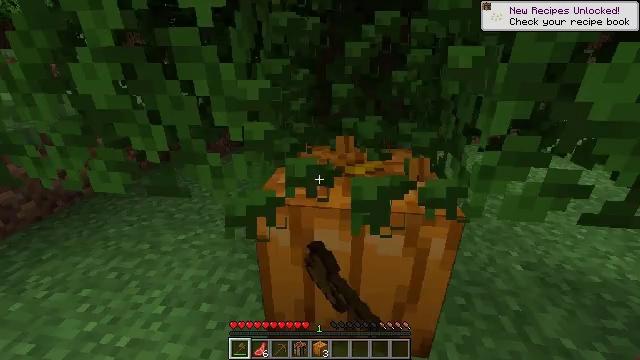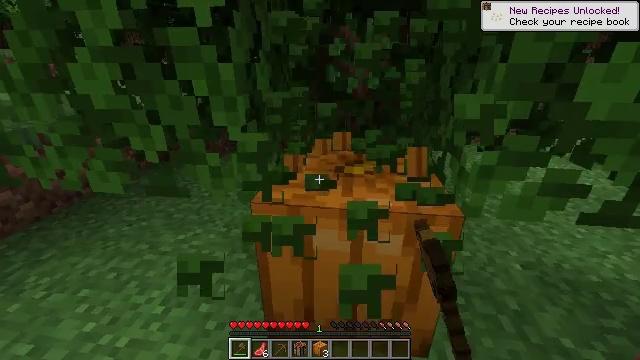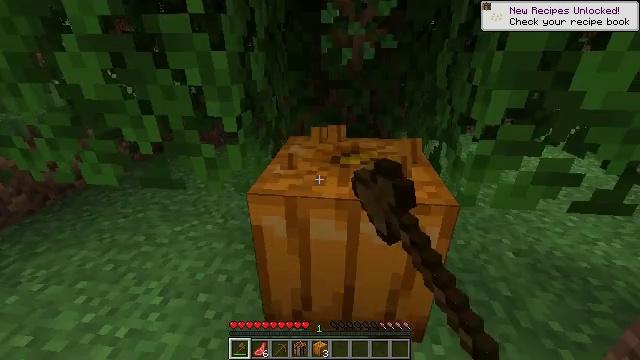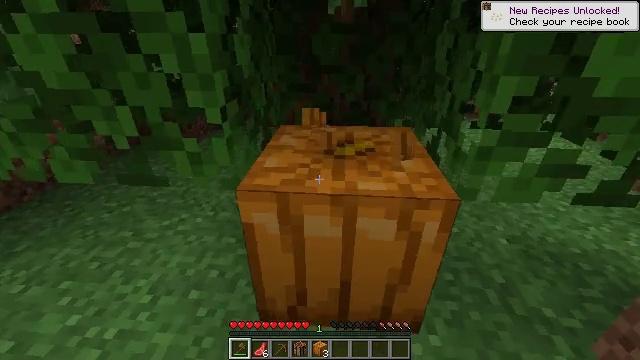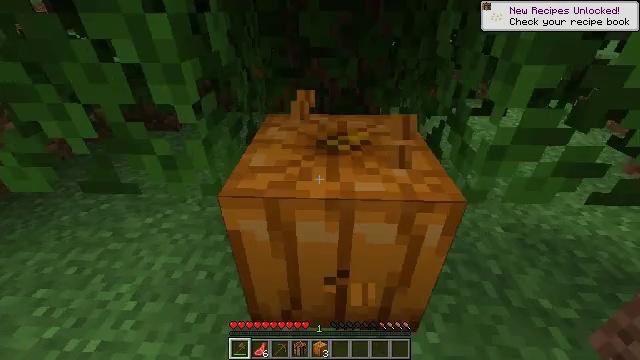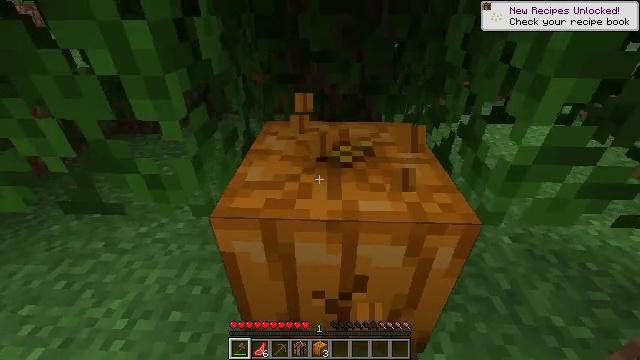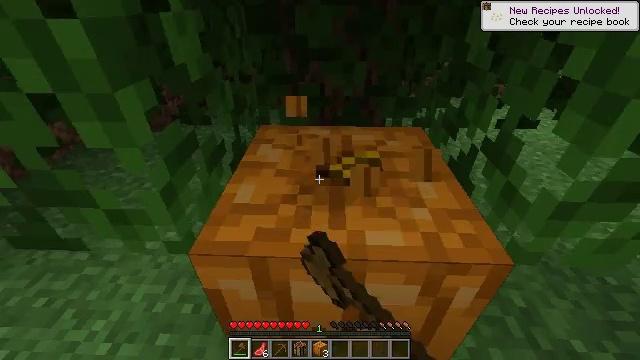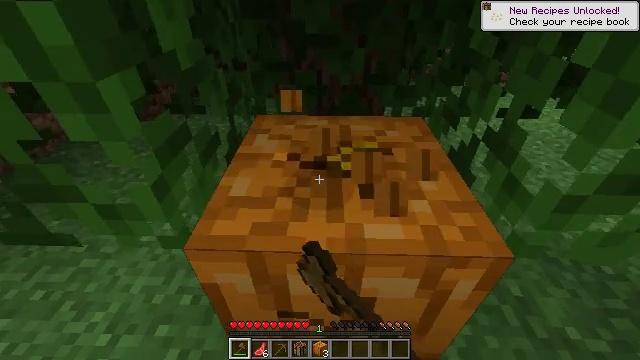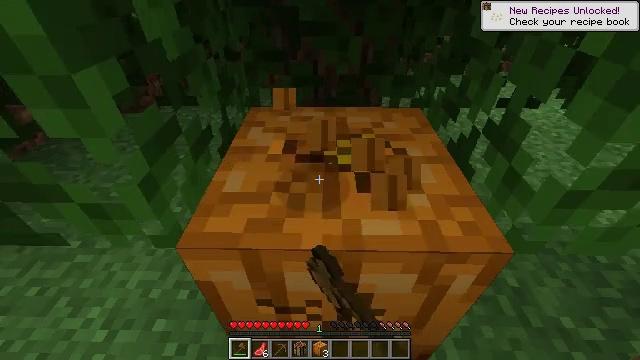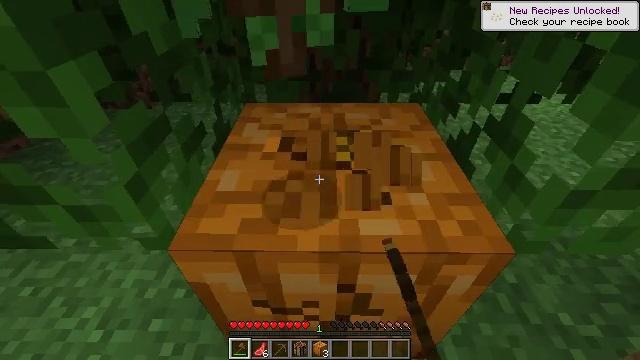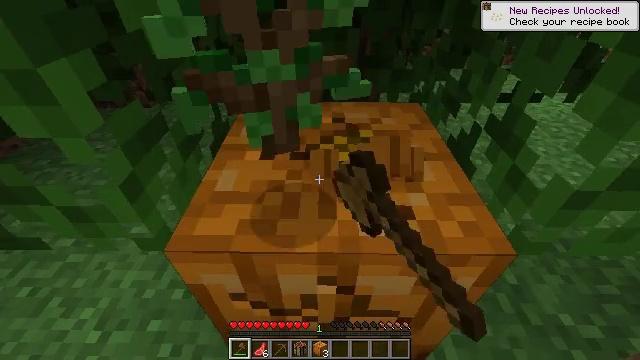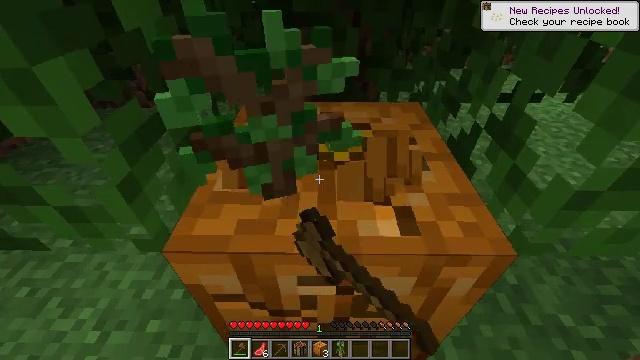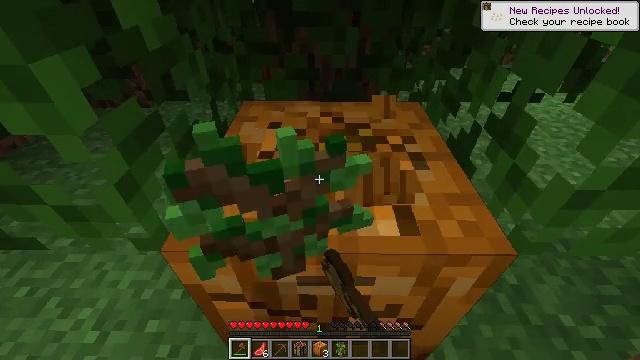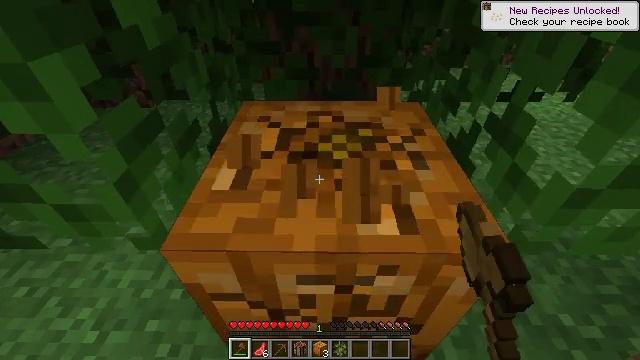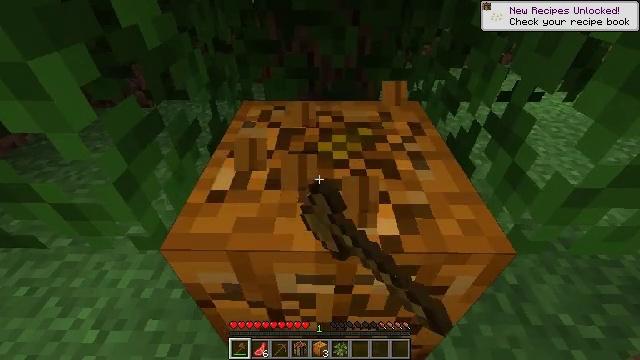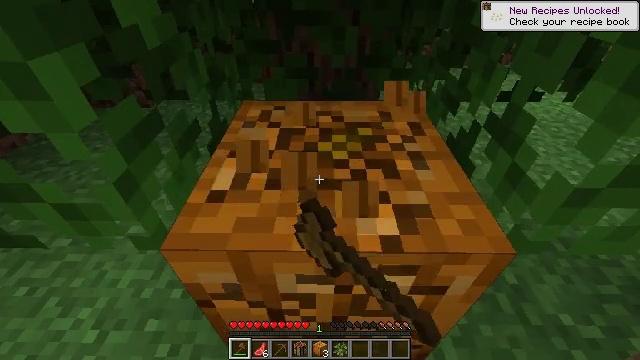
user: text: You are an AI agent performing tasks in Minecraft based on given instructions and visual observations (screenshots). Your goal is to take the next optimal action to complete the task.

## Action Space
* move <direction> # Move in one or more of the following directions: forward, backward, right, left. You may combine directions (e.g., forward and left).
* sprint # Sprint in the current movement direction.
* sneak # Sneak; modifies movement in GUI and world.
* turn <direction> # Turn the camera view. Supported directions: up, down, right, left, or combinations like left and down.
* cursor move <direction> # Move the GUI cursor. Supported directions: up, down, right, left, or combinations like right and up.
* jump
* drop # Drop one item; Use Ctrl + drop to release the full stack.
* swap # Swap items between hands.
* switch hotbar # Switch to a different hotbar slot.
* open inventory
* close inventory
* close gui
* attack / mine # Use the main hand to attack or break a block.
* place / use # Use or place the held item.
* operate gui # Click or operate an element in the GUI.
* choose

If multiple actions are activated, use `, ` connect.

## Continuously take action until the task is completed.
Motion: motion action
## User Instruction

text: Break the pumpkin to collect it.
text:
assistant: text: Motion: attack / mine
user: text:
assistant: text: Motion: turn down, attack / mine
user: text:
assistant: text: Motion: move forward, turn right and down, attack / mine
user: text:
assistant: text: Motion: move forward, turn right and down, attack / mine
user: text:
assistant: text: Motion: move forward, attack / mine
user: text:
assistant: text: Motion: turn down, attack / mine
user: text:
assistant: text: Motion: turn down, attack / mine
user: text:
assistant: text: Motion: turn down, attack / mine
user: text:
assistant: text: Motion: turn down, attack / mine
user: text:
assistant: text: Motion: attack / mine
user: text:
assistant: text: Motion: attack / mine
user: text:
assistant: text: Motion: attack / mine
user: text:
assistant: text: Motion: attack / mine
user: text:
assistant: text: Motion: attack / mine
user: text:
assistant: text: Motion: attack / mine
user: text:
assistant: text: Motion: attack / mine
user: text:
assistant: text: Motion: attack / mine
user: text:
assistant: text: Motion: attack / mine
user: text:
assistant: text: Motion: attack / mine
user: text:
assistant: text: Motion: attack / mine
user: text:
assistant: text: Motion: attack / mine
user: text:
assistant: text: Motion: attack / mine
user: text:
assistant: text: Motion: attack / mine
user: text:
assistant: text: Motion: attack / mine
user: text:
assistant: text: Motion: turn left
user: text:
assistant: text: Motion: turn left
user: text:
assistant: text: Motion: turn left and up
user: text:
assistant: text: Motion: turn left and up
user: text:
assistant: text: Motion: turn left and up
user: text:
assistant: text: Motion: move forward, turn left and up